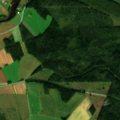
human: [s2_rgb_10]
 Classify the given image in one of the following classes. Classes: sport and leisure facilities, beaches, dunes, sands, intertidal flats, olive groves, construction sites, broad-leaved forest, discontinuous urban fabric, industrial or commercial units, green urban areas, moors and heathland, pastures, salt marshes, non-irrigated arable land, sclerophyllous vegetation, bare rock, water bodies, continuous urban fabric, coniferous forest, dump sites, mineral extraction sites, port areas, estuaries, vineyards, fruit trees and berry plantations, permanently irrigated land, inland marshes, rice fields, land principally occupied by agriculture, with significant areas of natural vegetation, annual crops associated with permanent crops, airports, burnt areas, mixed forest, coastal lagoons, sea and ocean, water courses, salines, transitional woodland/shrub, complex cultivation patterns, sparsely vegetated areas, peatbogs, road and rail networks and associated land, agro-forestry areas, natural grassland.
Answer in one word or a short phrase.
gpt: non-irrigated arable land, land principally occupied by agriculture, with significant areas of natural vegetation, coniferous forest